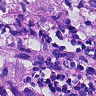
Metastatic tissue present: yes